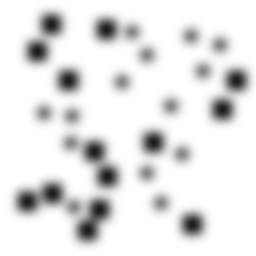
Squares: 14
Triangles: 0
Stars: 14
Total shapes: 28